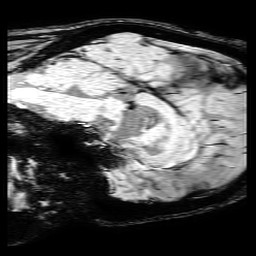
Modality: SWI
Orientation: sagittal
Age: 34
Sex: male
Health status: ill
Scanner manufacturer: philips
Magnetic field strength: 3 T
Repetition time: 0.031 s